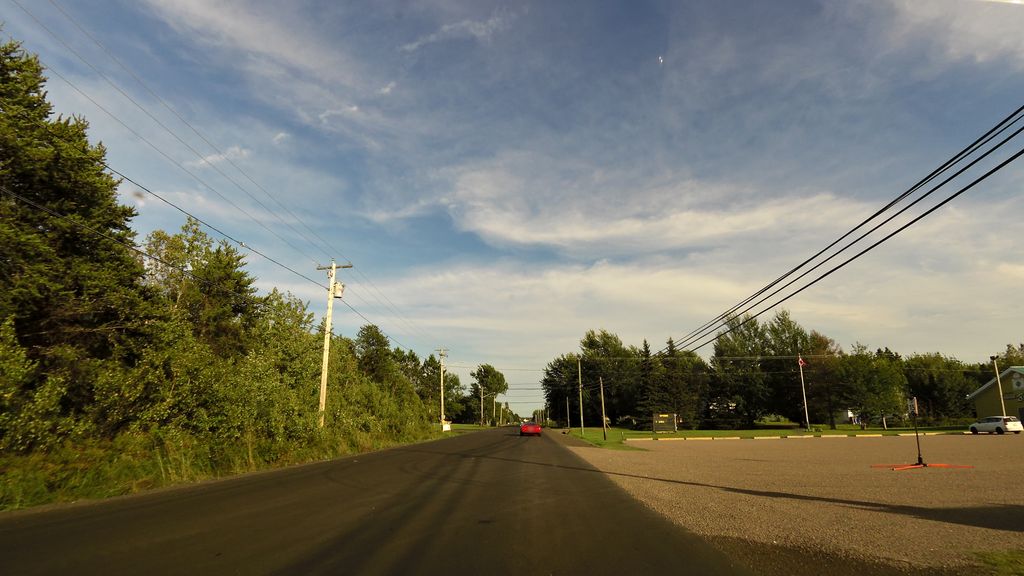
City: charlottetown